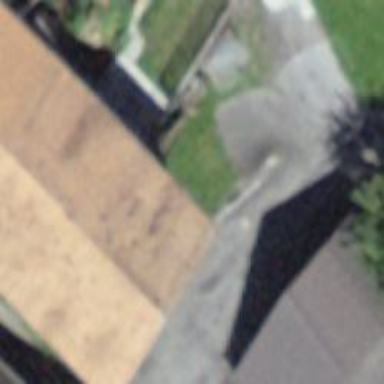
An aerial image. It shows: Barn.